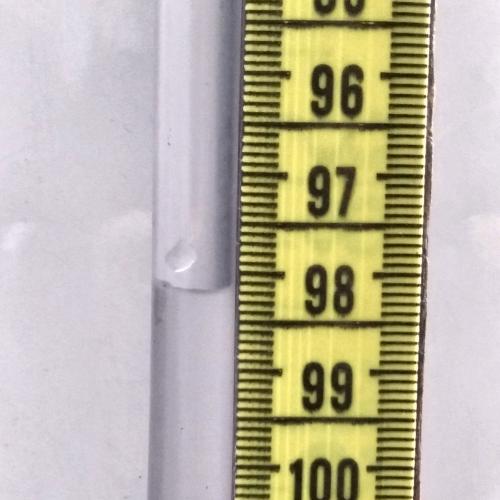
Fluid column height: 98.2 cm